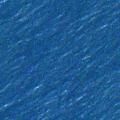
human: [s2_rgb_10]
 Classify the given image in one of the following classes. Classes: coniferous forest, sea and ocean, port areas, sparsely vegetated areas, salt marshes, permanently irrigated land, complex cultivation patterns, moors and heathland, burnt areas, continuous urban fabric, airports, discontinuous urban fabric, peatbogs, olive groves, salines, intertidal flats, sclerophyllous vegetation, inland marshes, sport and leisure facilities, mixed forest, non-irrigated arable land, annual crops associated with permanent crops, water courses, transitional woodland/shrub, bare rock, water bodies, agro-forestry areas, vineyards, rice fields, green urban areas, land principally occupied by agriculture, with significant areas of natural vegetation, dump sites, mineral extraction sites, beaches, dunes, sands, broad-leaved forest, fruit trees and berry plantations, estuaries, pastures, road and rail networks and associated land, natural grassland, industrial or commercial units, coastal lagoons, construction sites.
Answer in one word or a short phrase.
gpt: sea and ocean